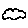
Label: cloud